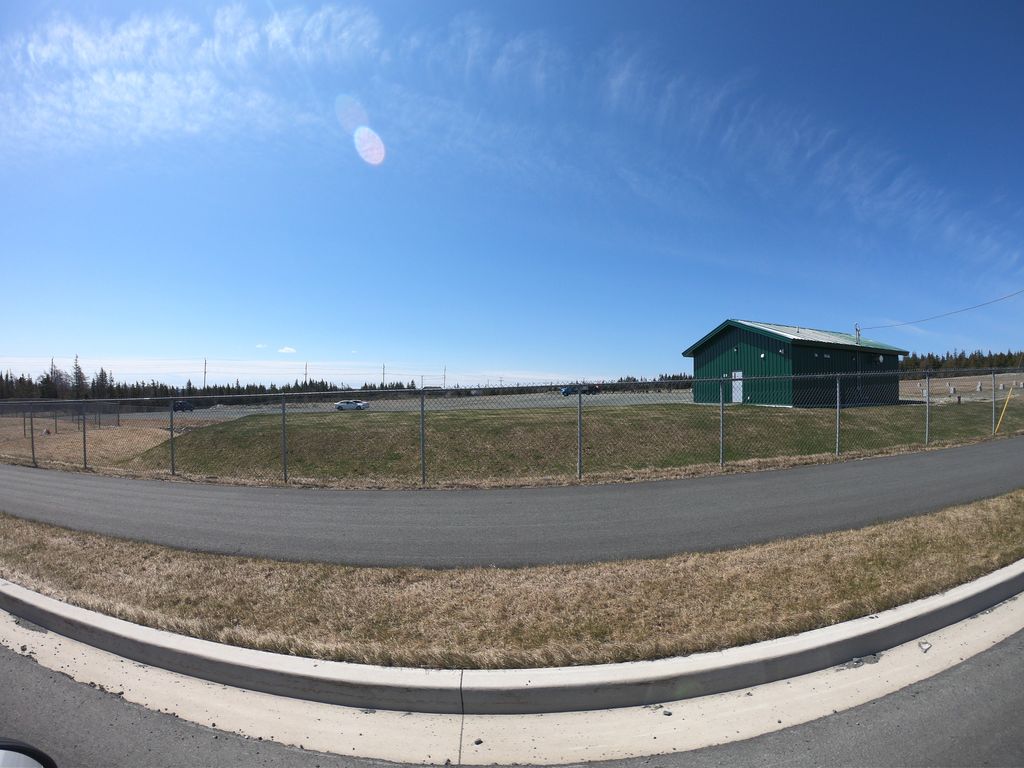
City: st_johns